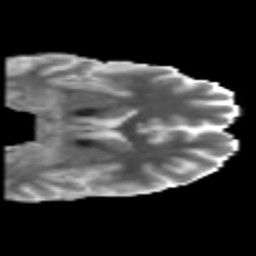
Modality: MD
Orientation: coronal
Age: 30
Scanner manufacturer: philips
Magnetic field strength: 3 T
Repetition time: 8.6 s
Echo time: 0.127 s